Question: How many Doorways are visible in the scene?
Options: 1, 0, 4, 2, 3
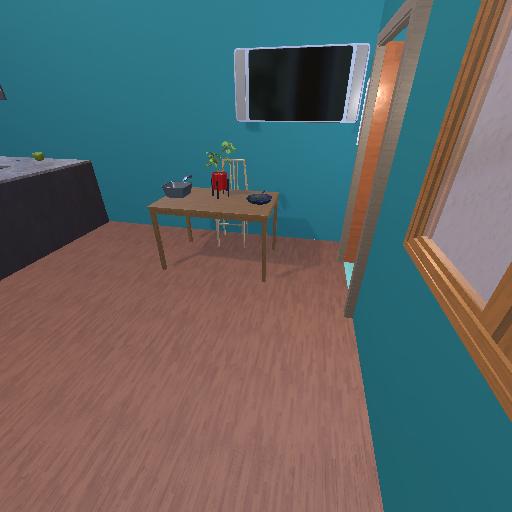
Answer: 1